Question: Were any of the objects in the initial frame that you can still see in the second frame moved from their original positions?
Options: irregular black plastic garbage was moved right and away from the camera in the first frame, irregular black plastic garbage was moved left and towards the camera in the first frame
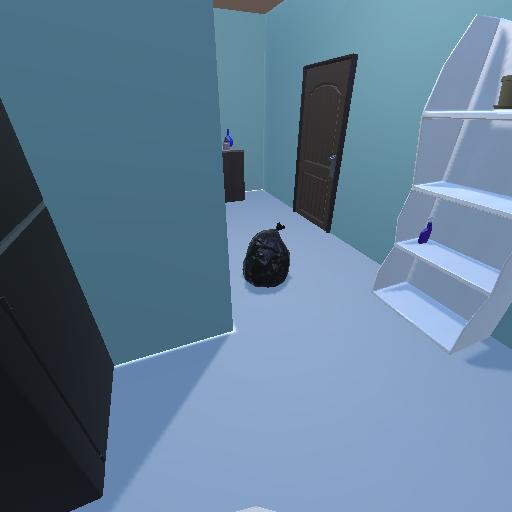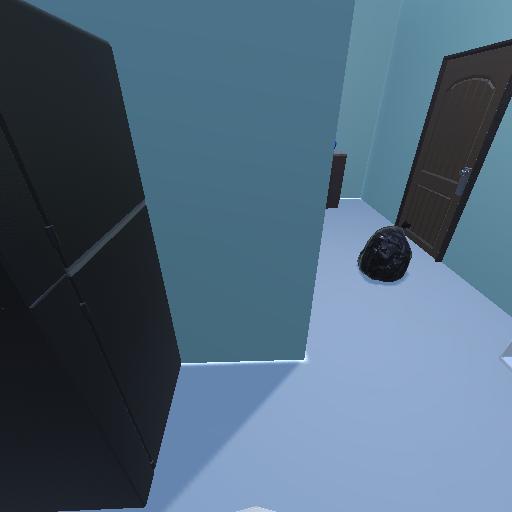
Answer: irregular black plastic garbage was moved right and away from the camera in the first frame